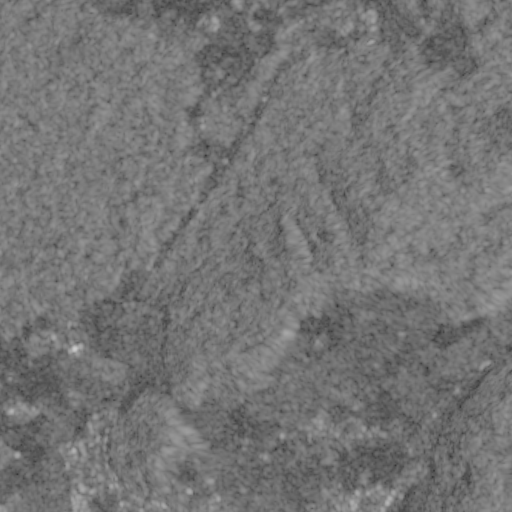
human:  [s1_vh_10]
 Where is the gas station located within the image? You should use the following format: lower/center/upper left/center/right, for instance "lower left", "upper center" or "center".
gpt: The gas station is located in the lower left of the image.
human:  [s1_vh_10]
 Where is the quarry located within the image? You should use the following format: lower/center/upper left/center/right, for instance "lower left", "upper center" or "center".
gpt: The quarry is located in the lower right of the image.
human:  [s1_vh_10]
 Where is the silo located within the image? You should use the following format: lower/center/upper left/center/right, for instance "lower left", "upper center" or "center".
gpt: The silo is located in the lower center of the image.
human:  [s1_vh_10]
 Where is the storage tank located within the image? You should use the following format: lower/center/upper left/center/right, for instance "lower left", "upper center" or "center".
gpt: The storage tank is located in the lower left of the image.
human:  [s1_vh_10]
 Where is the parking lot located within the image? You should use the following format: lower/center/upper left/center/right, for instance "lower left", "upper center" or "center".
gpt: There is no parking lot in the image.

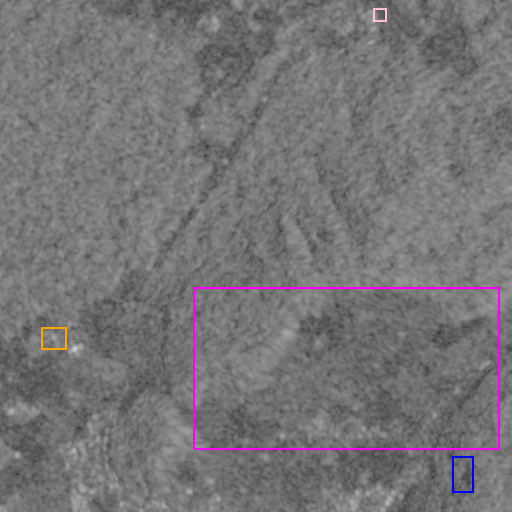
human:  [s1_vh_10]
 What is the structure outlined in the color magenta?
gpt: The structure outlined in magenta is a crop field.
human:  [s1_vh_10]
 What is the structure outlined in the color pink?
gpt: The structure outlined in pink is a park.
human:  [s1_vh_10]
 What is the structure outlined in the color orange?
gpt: The structure outlined in orange is a parking lot.
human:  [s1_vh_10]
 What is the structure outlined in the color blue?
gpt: The structure outlined in blue is a quarry.
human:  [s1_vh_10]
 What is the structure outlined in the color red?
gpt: There is no red outline.